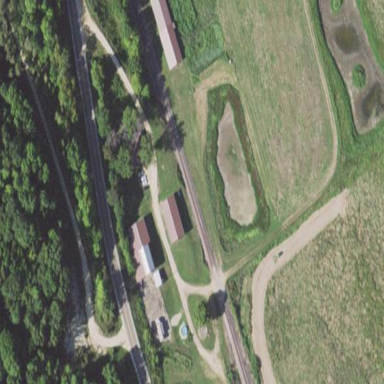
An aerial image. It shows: Farmyard area.